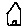
Label: house